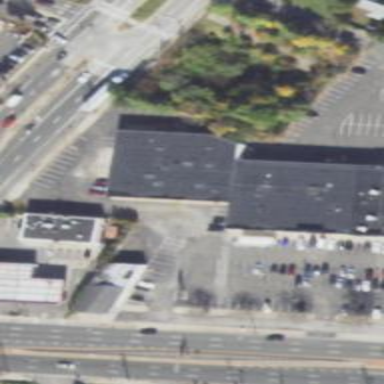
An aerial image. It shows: Retail building.